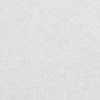
Atmospheric dust classification: dusty